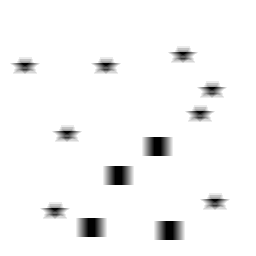
Squares: 4
Triangles: 0
Stars: 8
Total shapes: 12